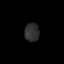
Tissue: lung
Cell type: T cells
Senescence score: 0.2261
Nuclear area (px): 268
Mean DAPI intensity: 45.929